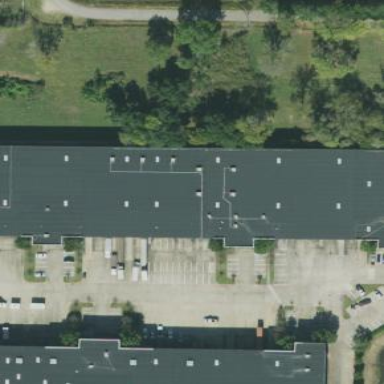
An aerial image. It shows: Warehouse.